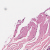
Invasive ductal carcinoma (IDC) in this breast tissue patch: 0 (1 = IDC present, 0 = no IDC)